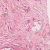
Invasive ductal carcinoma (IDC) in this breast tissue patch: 1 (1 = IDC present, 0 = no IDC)